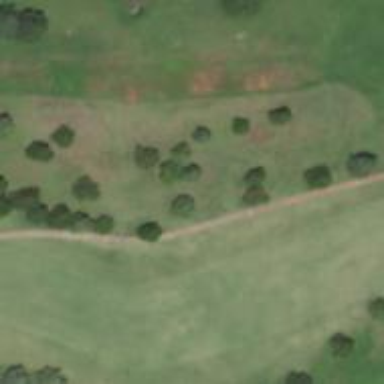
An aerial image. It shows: Path for both road and golf.